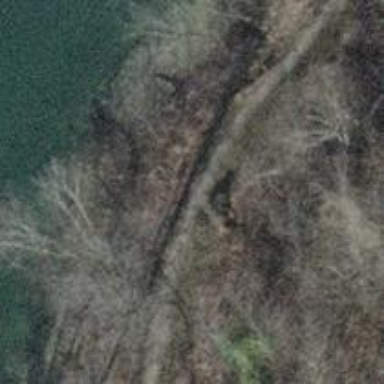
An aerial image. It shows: Unpaved path.